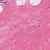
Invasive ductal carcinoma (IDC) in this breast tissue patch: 0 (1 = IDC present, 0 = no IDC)